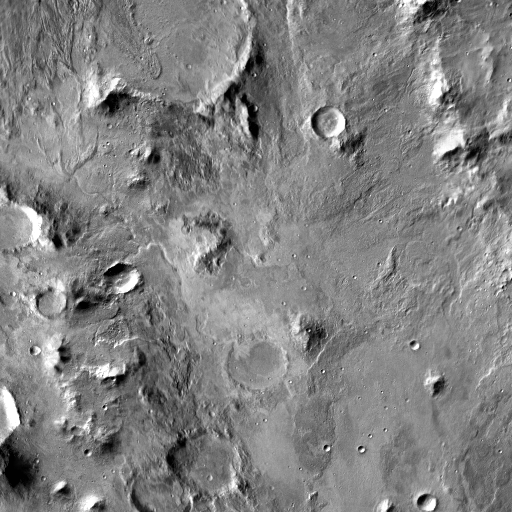
Crater classes present: Background, Other, Buried